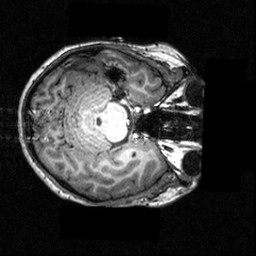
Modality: T1w
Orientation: axial
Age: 20
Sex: female
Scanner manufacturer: siemens
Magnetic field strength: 3.951 T
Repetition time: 1.5 s
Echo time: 0.00335 s